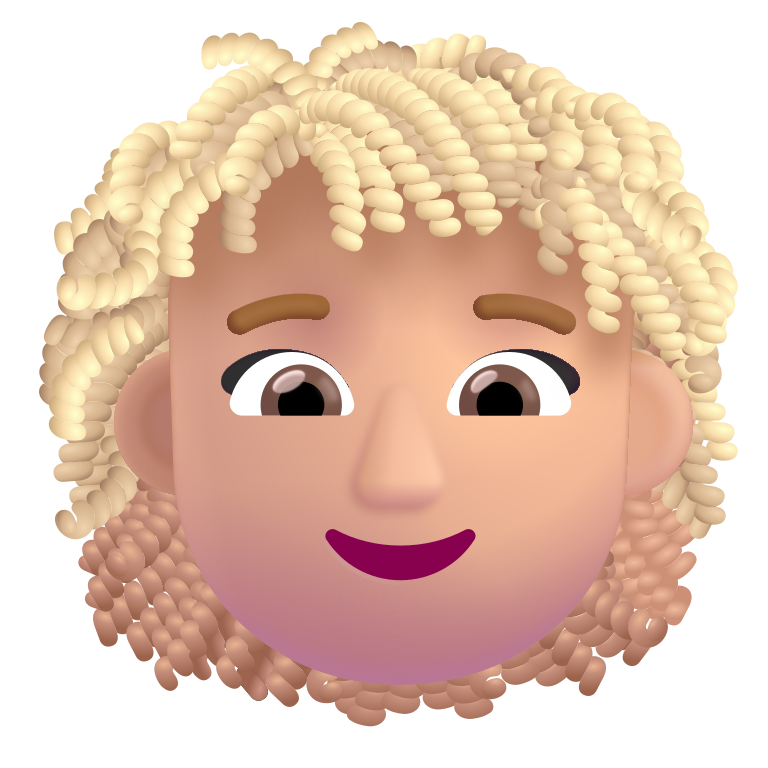
woman curly hair color  light